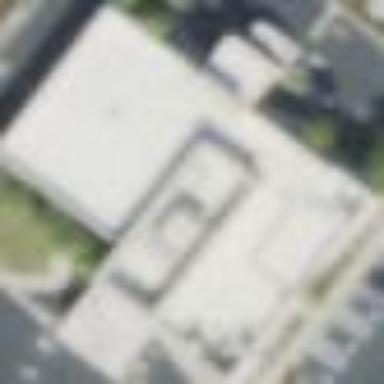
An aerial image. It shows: Hospital building.